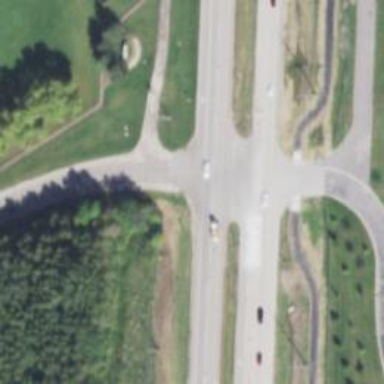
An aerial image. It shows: Stop road.